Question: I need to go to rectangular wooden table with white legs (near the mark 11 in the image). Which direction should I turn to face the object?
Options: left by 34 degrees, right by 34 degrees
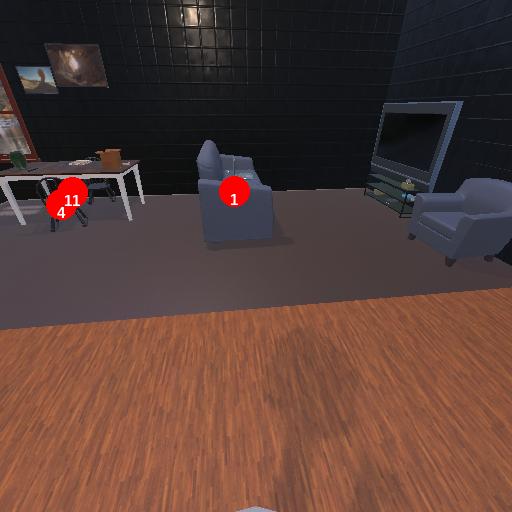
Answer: left by 34 degrees